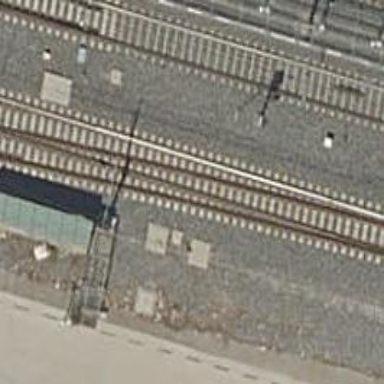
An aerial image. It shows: Rail yard with electrified contact lines for the trains.